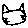
Label: cat